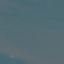
Land use / land cover: SeaLake